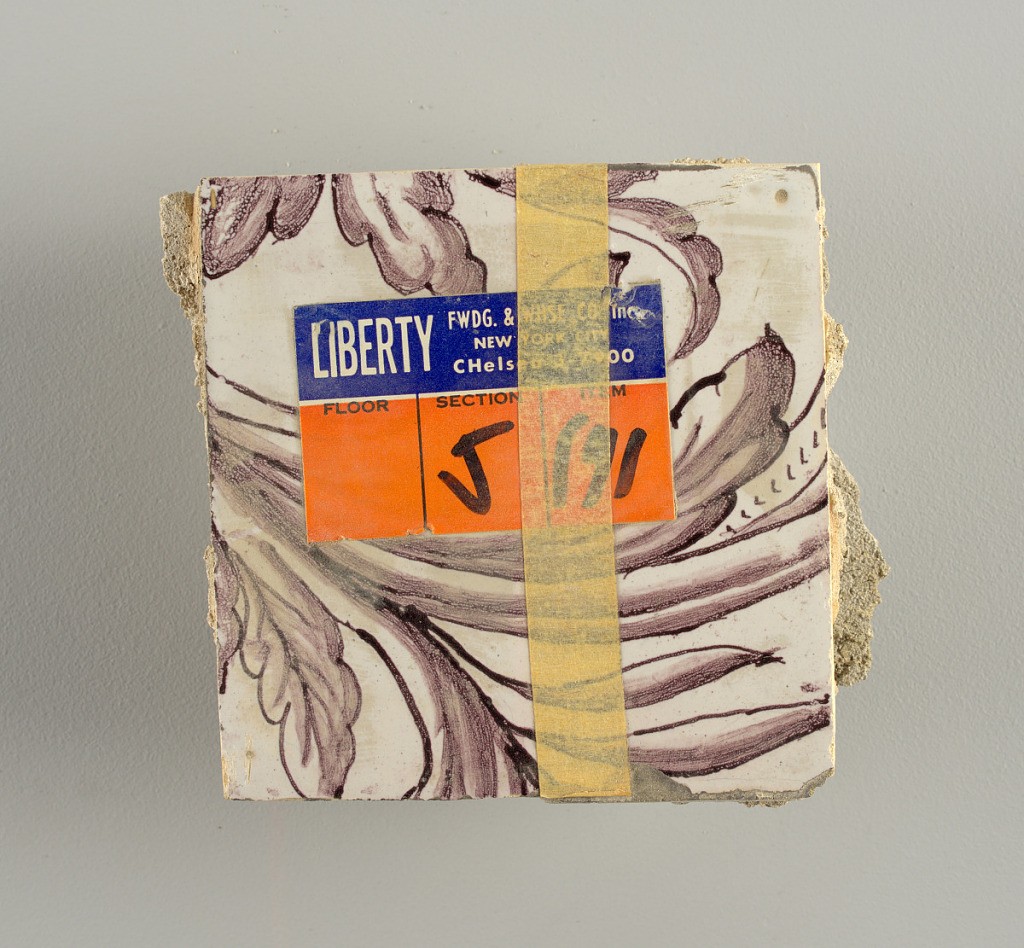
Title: Wall facing
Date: ca. 1725
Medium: tin-glazed earthenware, underglaze
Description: Two vertical rectangles, twenty-three tiles high.  A) Nine tiles wide at top; seven tiles wide at bottom.  B) Ten and one-half tiles wide.

Arabesque design of foliage.  A) with centered figure of Justice under a canopy.  B) with centered urn.